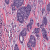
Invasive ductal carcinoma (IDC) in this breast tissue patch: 1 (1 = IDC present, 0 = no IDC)